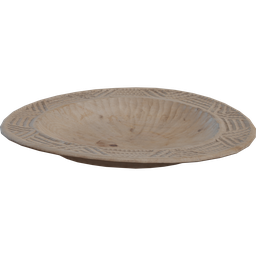
Label: decoration